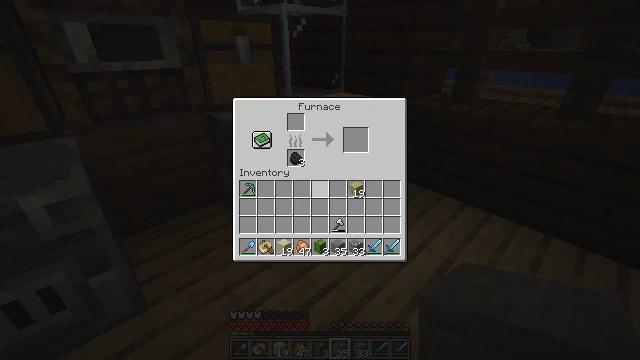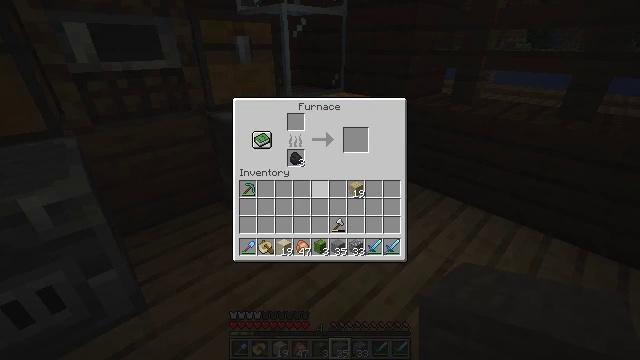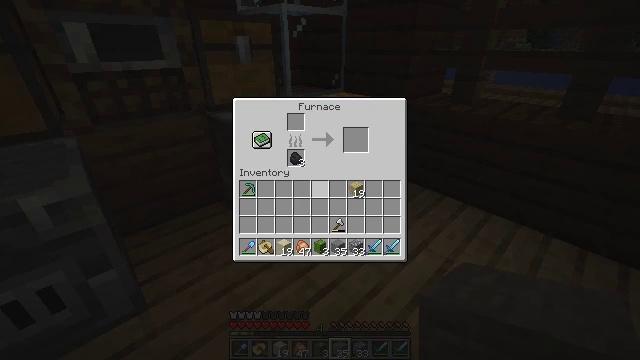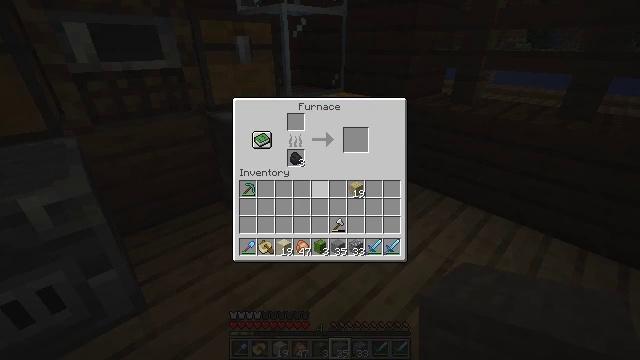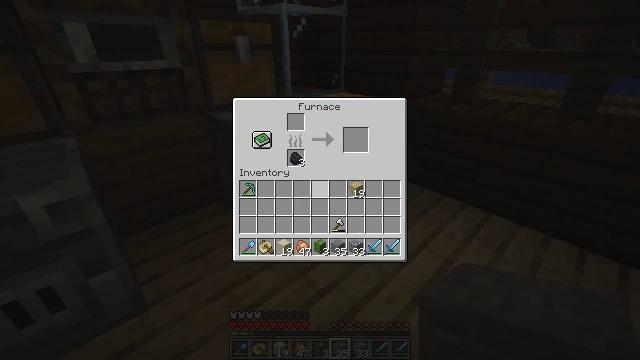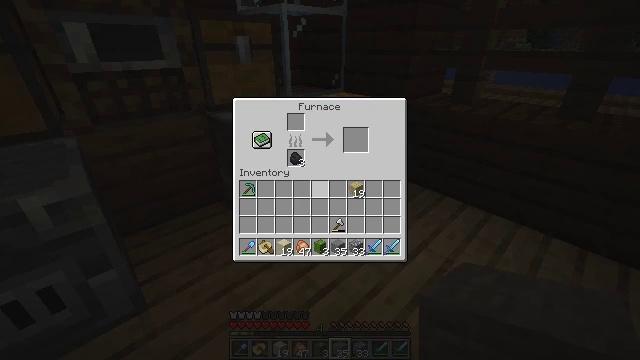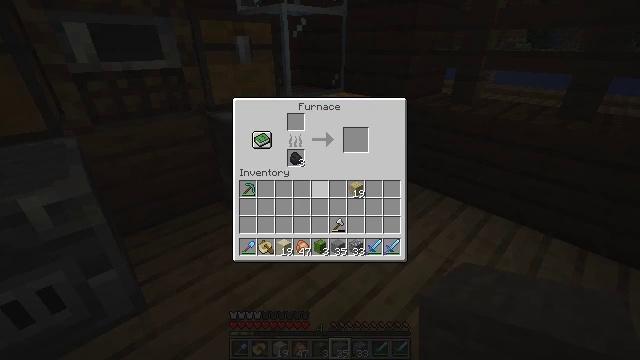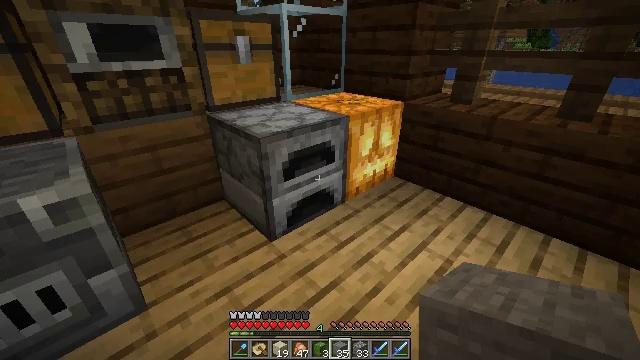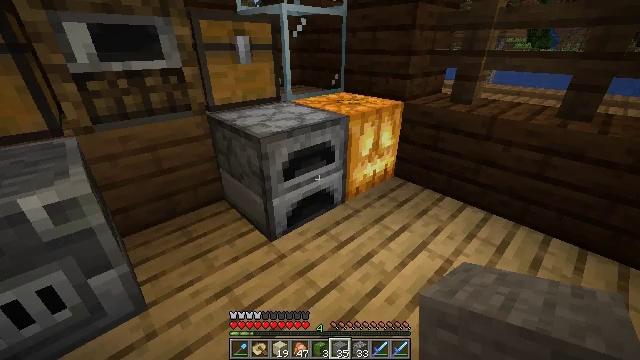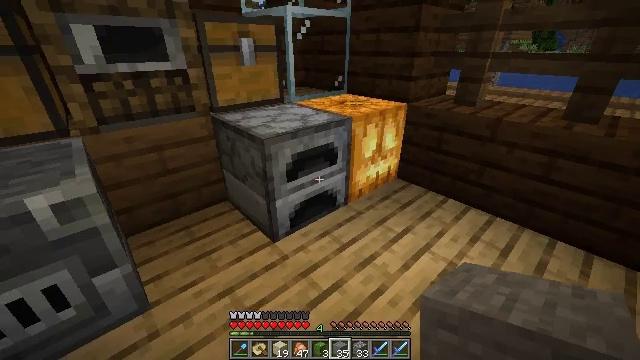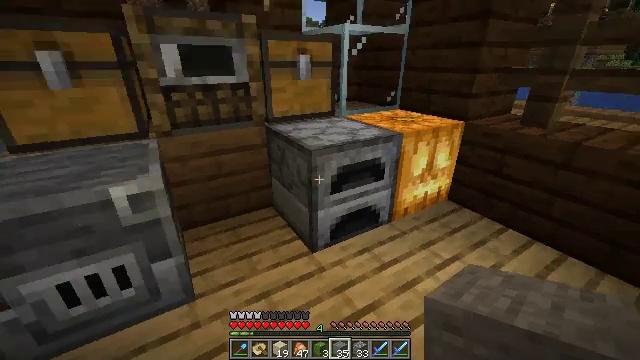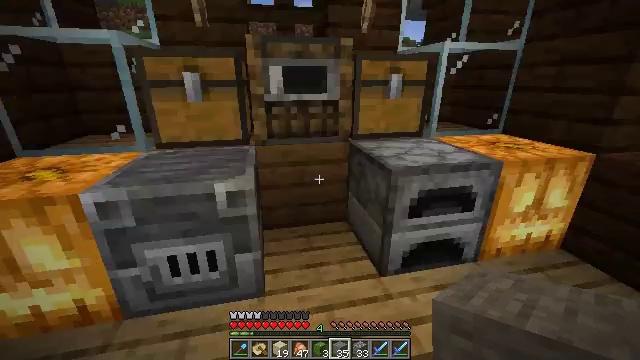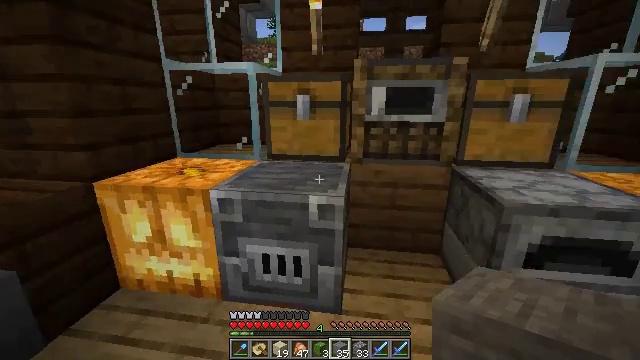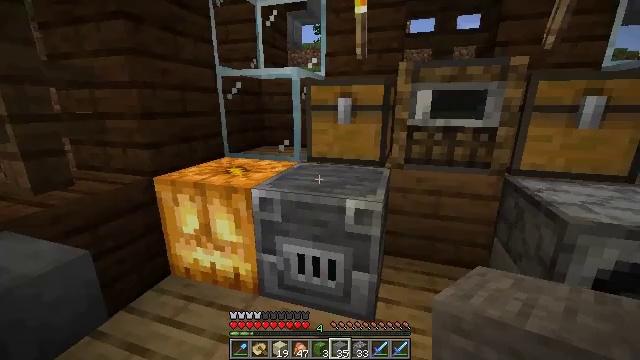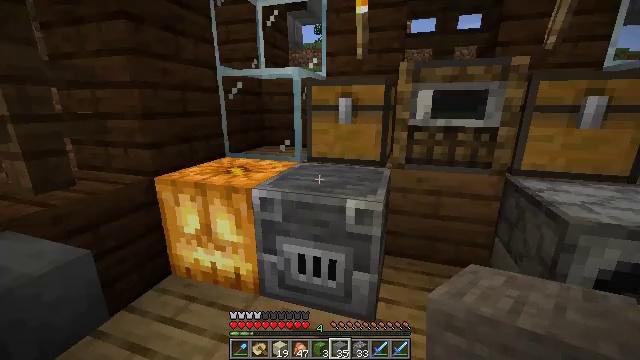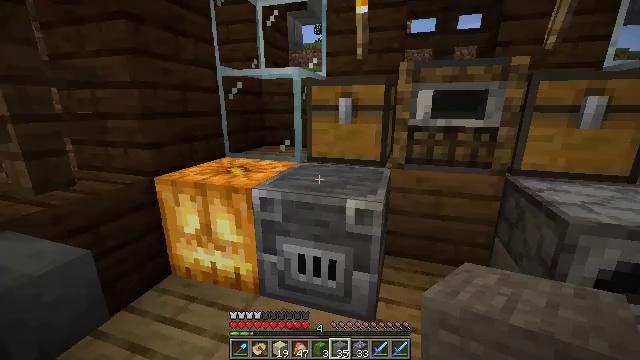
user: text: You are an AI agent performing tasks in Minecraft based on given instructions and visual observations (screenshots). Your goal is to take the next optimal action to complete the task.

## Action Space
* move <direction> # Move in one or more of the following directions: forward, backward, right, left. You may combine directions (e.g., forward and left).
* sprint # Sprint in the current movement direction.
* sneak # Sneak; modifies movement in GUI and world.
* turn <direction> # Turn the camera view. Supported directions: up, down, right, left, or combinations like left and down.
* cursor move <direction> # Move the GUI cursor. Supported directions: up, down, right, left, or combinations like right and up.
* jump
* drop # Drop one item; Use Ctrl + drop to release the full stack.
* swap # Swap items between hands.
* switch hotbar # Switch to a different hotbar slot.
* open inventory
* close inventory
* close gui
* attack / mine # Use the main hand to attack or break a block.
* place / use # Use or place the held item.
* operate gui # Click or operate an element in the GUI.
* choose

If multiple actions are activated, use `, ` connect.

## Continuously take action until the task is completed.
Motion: motion action
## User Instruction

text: Mine the sweet berry bush.
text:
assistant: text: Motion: no_op
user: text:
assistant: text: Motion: no_op
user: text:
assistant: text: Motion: no_op
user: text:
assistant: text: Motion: no_op
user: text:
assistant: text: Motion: no_op
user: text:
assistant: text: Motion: no_op
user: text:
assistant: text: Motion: no_op
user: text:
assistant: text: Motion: no_op
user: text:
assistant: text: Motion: no_op
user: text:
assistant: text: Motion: turn left and up
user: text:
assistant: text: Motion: turn left and up
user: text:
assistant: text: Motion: turn left and up
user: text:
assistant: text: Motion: turn left
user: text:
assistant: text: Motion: no_op
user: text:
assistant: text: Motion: no_op
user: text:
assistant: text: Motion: no_op
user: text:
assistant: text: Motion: no_op
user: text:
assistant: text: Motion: turn right and down
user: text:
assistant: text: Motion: turn right and down
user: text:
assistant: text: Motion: turn down
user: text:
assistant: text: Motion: use / place
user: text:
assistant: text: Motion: use / place
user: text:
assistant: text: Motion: use / place
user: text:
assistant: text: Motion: use / place
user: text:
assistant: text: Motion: no_op
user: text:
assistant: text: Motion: no_op
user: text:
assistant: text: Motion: no_op
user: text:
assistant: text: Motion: no_op
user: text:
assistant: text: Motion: no_op
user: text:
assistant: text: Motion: no_op